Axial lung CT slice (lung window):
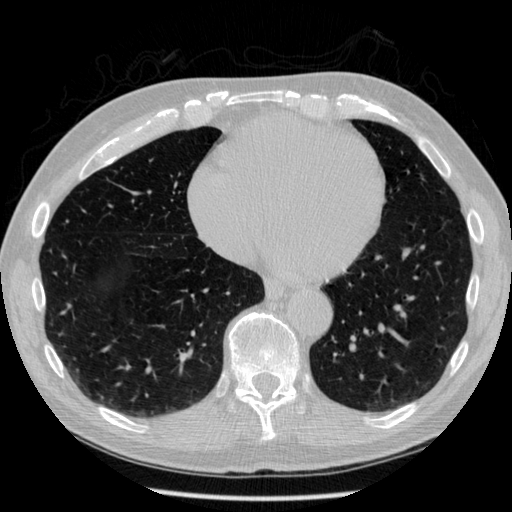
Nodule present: no